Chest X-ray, AP view. Patient: 33 years old, sex F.
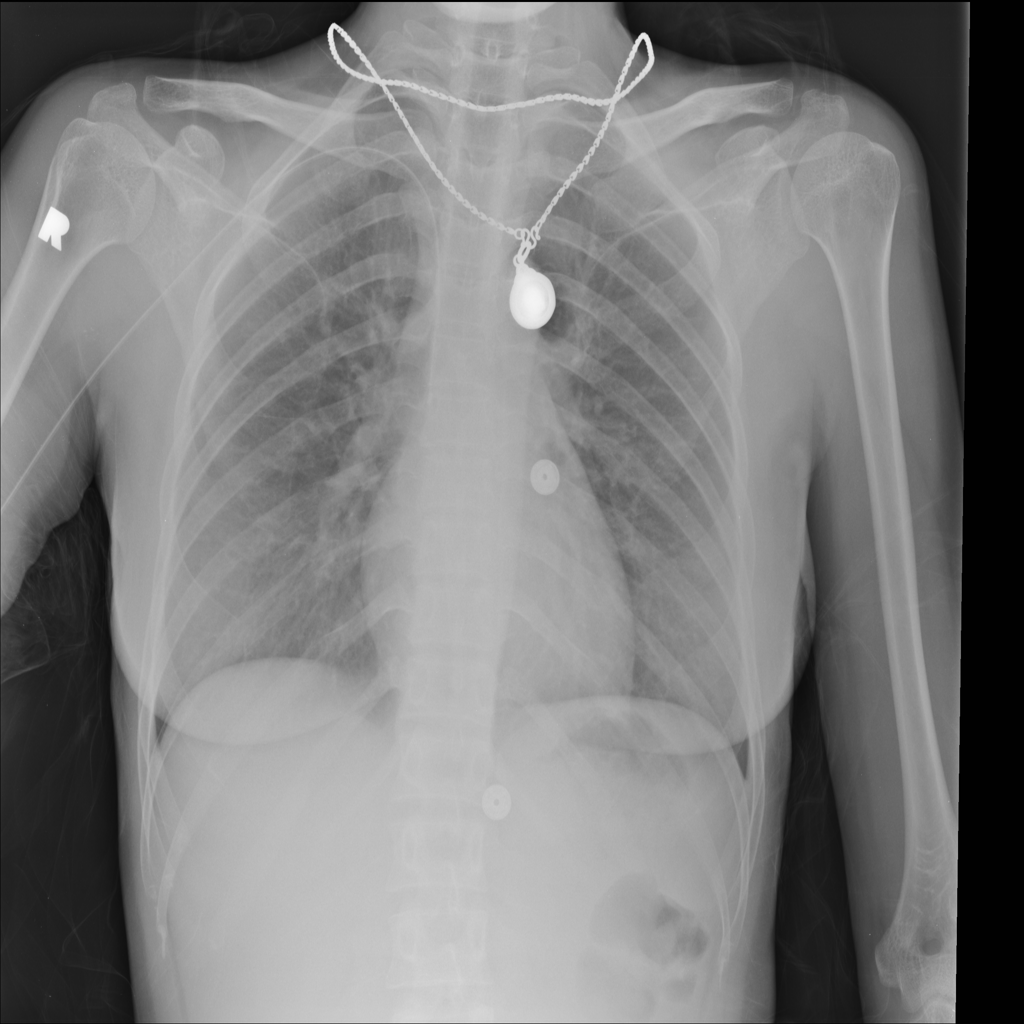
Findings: No Finding